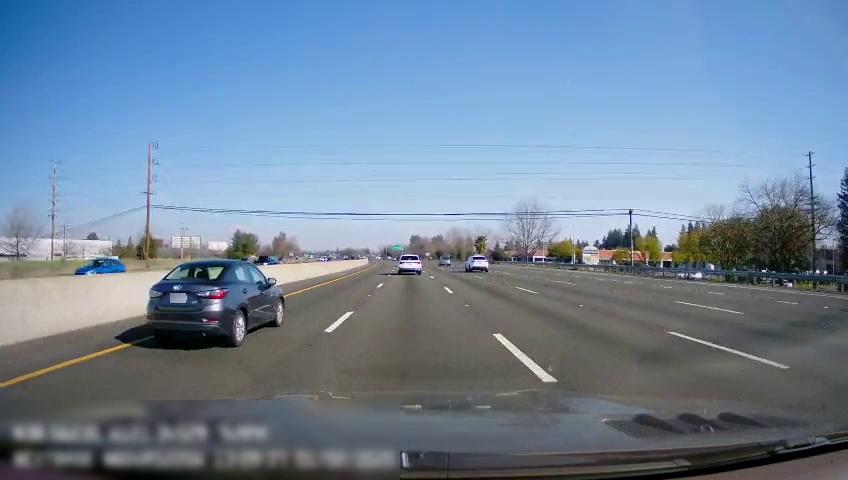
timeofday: Day
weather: Sunny
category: Drivable Space
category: Vehicles | Car
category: Vehicles | Van
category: Vehicles | Car
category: Vehicles | SUV
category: Vehicles | Car
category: Vehicles | Van
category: Lanes | Alternate Lane
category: Lanes | Current Lane
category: Lanes | Current Lane
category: Lanes | Alternate Lane
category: Lanes | Alternate Lane
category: Lanes | Alternate Lane
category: Lanes | Alternate Lane
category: Traffic | Signs